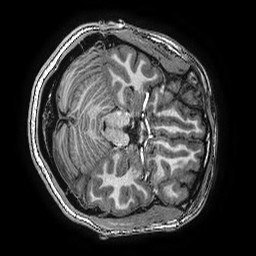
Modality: T1w
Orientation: axial
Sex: female
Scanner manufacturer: ge
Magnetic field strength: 3 T
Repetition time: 0.0077 s
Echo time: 0.003436 s